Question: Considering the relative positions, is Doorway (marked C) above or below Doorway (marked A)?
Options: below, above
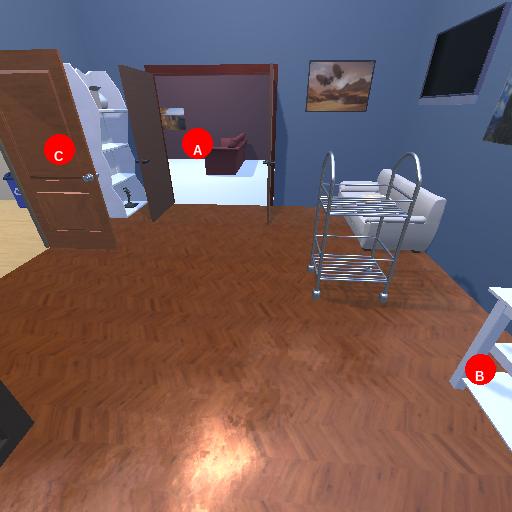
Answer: below